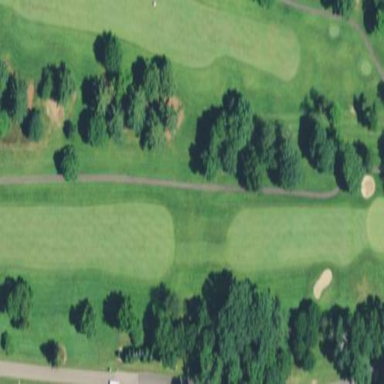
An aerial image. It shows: Rough area in golf course.